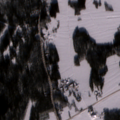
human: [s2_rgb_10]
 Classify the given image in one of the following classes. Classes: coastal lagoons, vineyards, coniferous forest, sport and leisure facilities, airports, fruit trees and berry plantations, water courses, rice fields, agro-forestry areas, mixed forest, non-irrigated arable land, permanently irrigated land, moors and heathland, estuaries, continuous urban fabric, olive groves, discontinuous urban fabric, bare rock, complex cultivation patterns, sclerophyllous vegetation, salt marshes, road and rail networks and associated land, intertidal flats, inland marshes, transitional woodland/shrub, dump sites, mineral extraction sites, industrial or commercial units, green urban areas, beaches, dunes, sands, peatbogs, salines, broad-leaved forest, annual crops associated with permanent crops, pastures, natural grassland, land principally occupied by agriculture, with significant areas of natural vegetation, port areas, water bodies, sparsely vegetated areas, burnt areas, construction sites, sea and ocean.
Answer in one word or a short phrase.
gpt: non-irrigated arable land, land principally occupied by agriculture, with significant areas of natural vegetation, coniferous forest